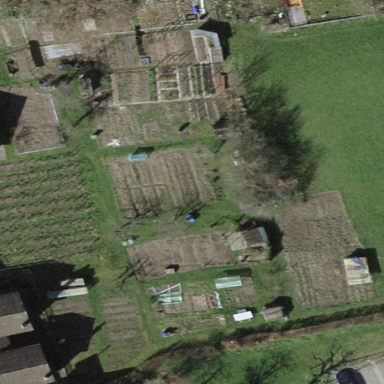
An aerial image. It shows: Plot in the allotments.